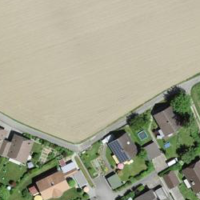
EUNIS habitat code: 55
Species observed at this site:
Prunus spinosa